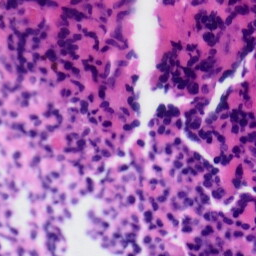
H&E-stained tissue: Tonsil